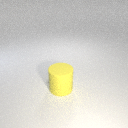
large yellow rubber cylinder